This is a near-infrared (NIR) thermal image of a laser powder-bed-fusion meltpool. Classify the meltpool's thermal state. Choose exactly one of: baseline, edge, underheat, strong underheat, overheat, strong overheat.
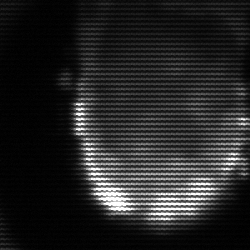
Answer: baseline